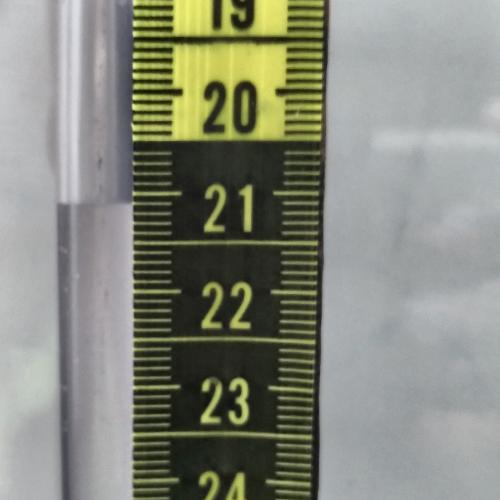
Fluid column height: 21.1 cm